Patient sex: F
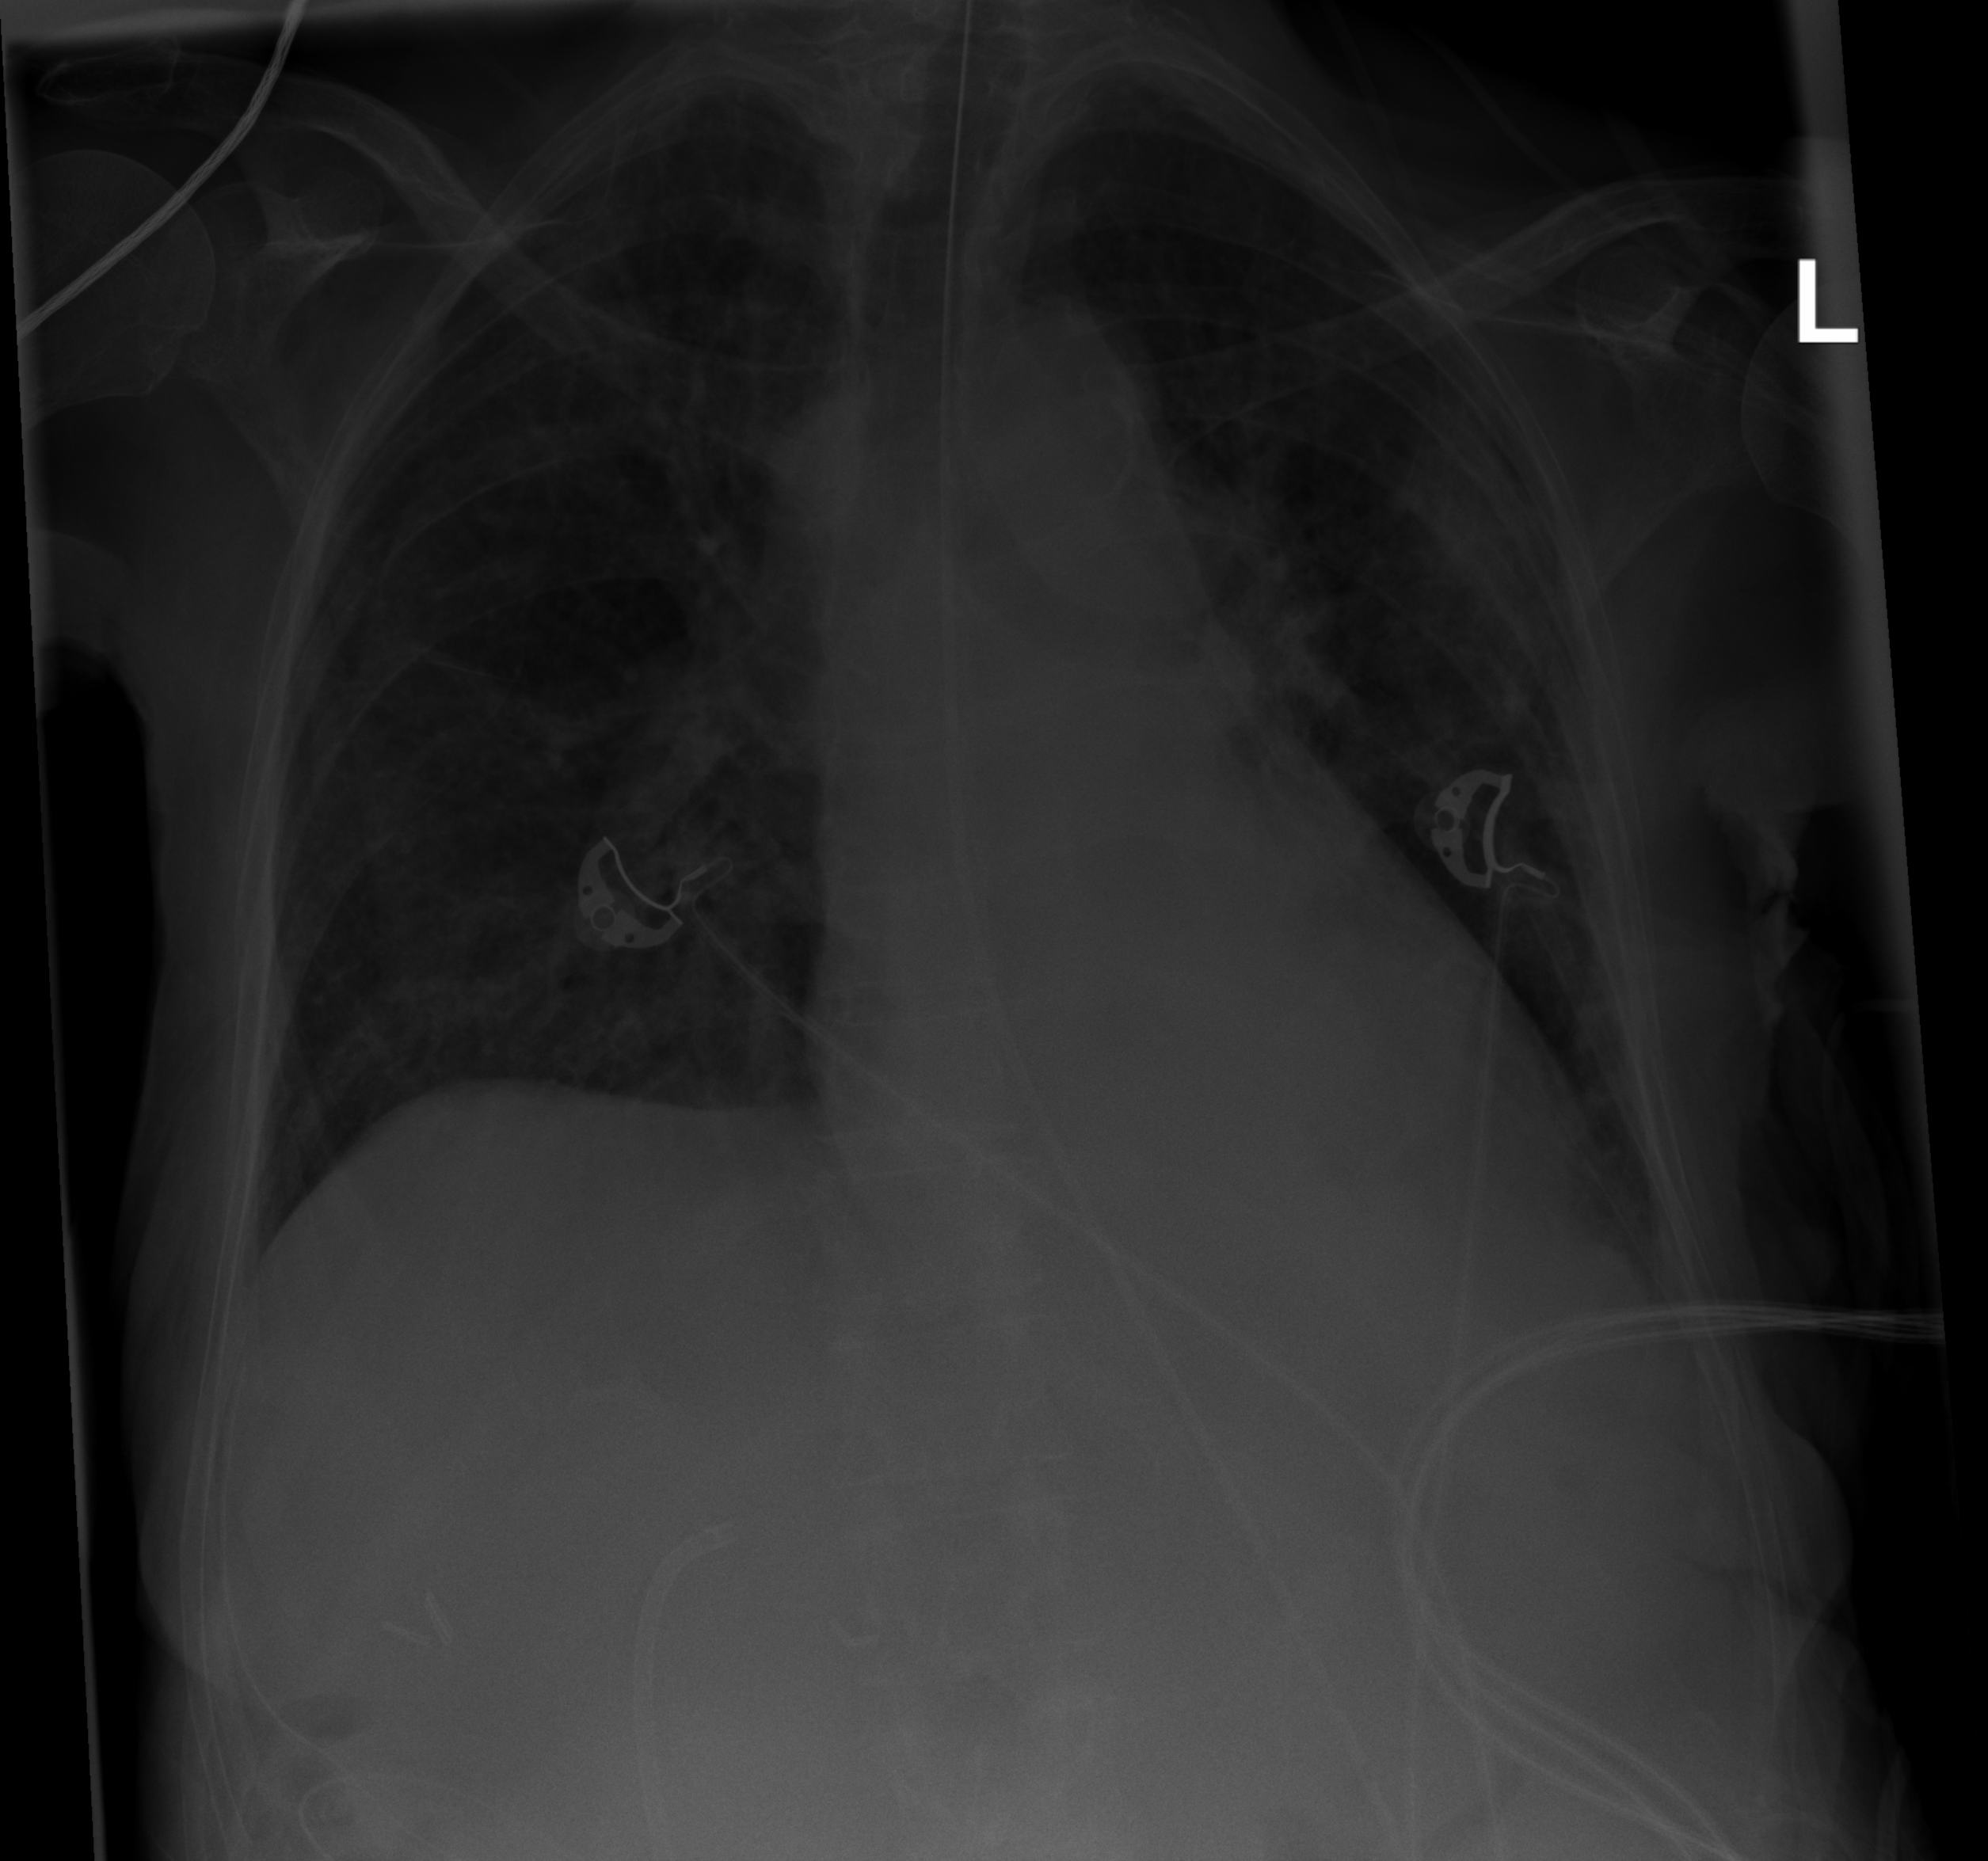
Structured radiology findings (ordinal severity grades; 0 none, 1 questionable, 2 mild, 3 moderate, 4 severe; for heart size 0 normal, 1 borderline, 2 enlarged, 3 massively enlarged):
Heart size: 0
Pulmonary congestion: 0
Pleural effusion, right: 0
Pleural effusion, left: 2
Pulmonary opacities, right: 2
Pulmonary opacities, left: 2
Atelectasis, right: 0
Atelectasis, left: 2